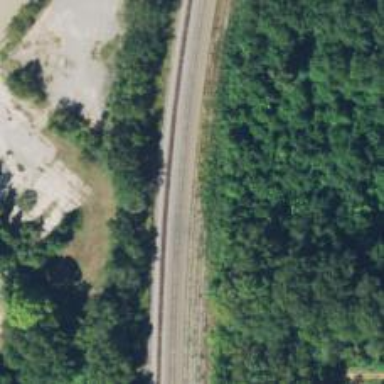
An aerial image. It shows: Railway siding with rails.